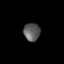
Tissue: lung
Cell type: Epithelial cells
Senescence score: 0.2412
Nuclear area (px): 286
Mean DAPI intensity: 92.913